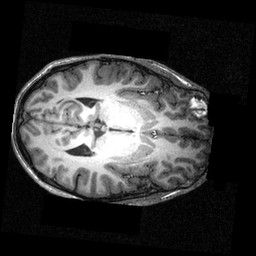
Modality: T1w
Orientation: axial
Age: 21
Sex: male
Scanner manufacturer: siemens
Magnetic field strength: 3.951 T
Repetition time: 1.5 s
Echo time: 0.00335 s